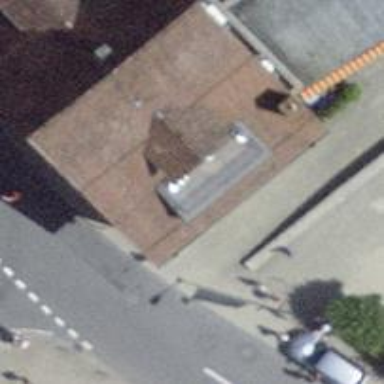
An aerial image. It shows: Restaurant located within hotel.